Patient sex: M
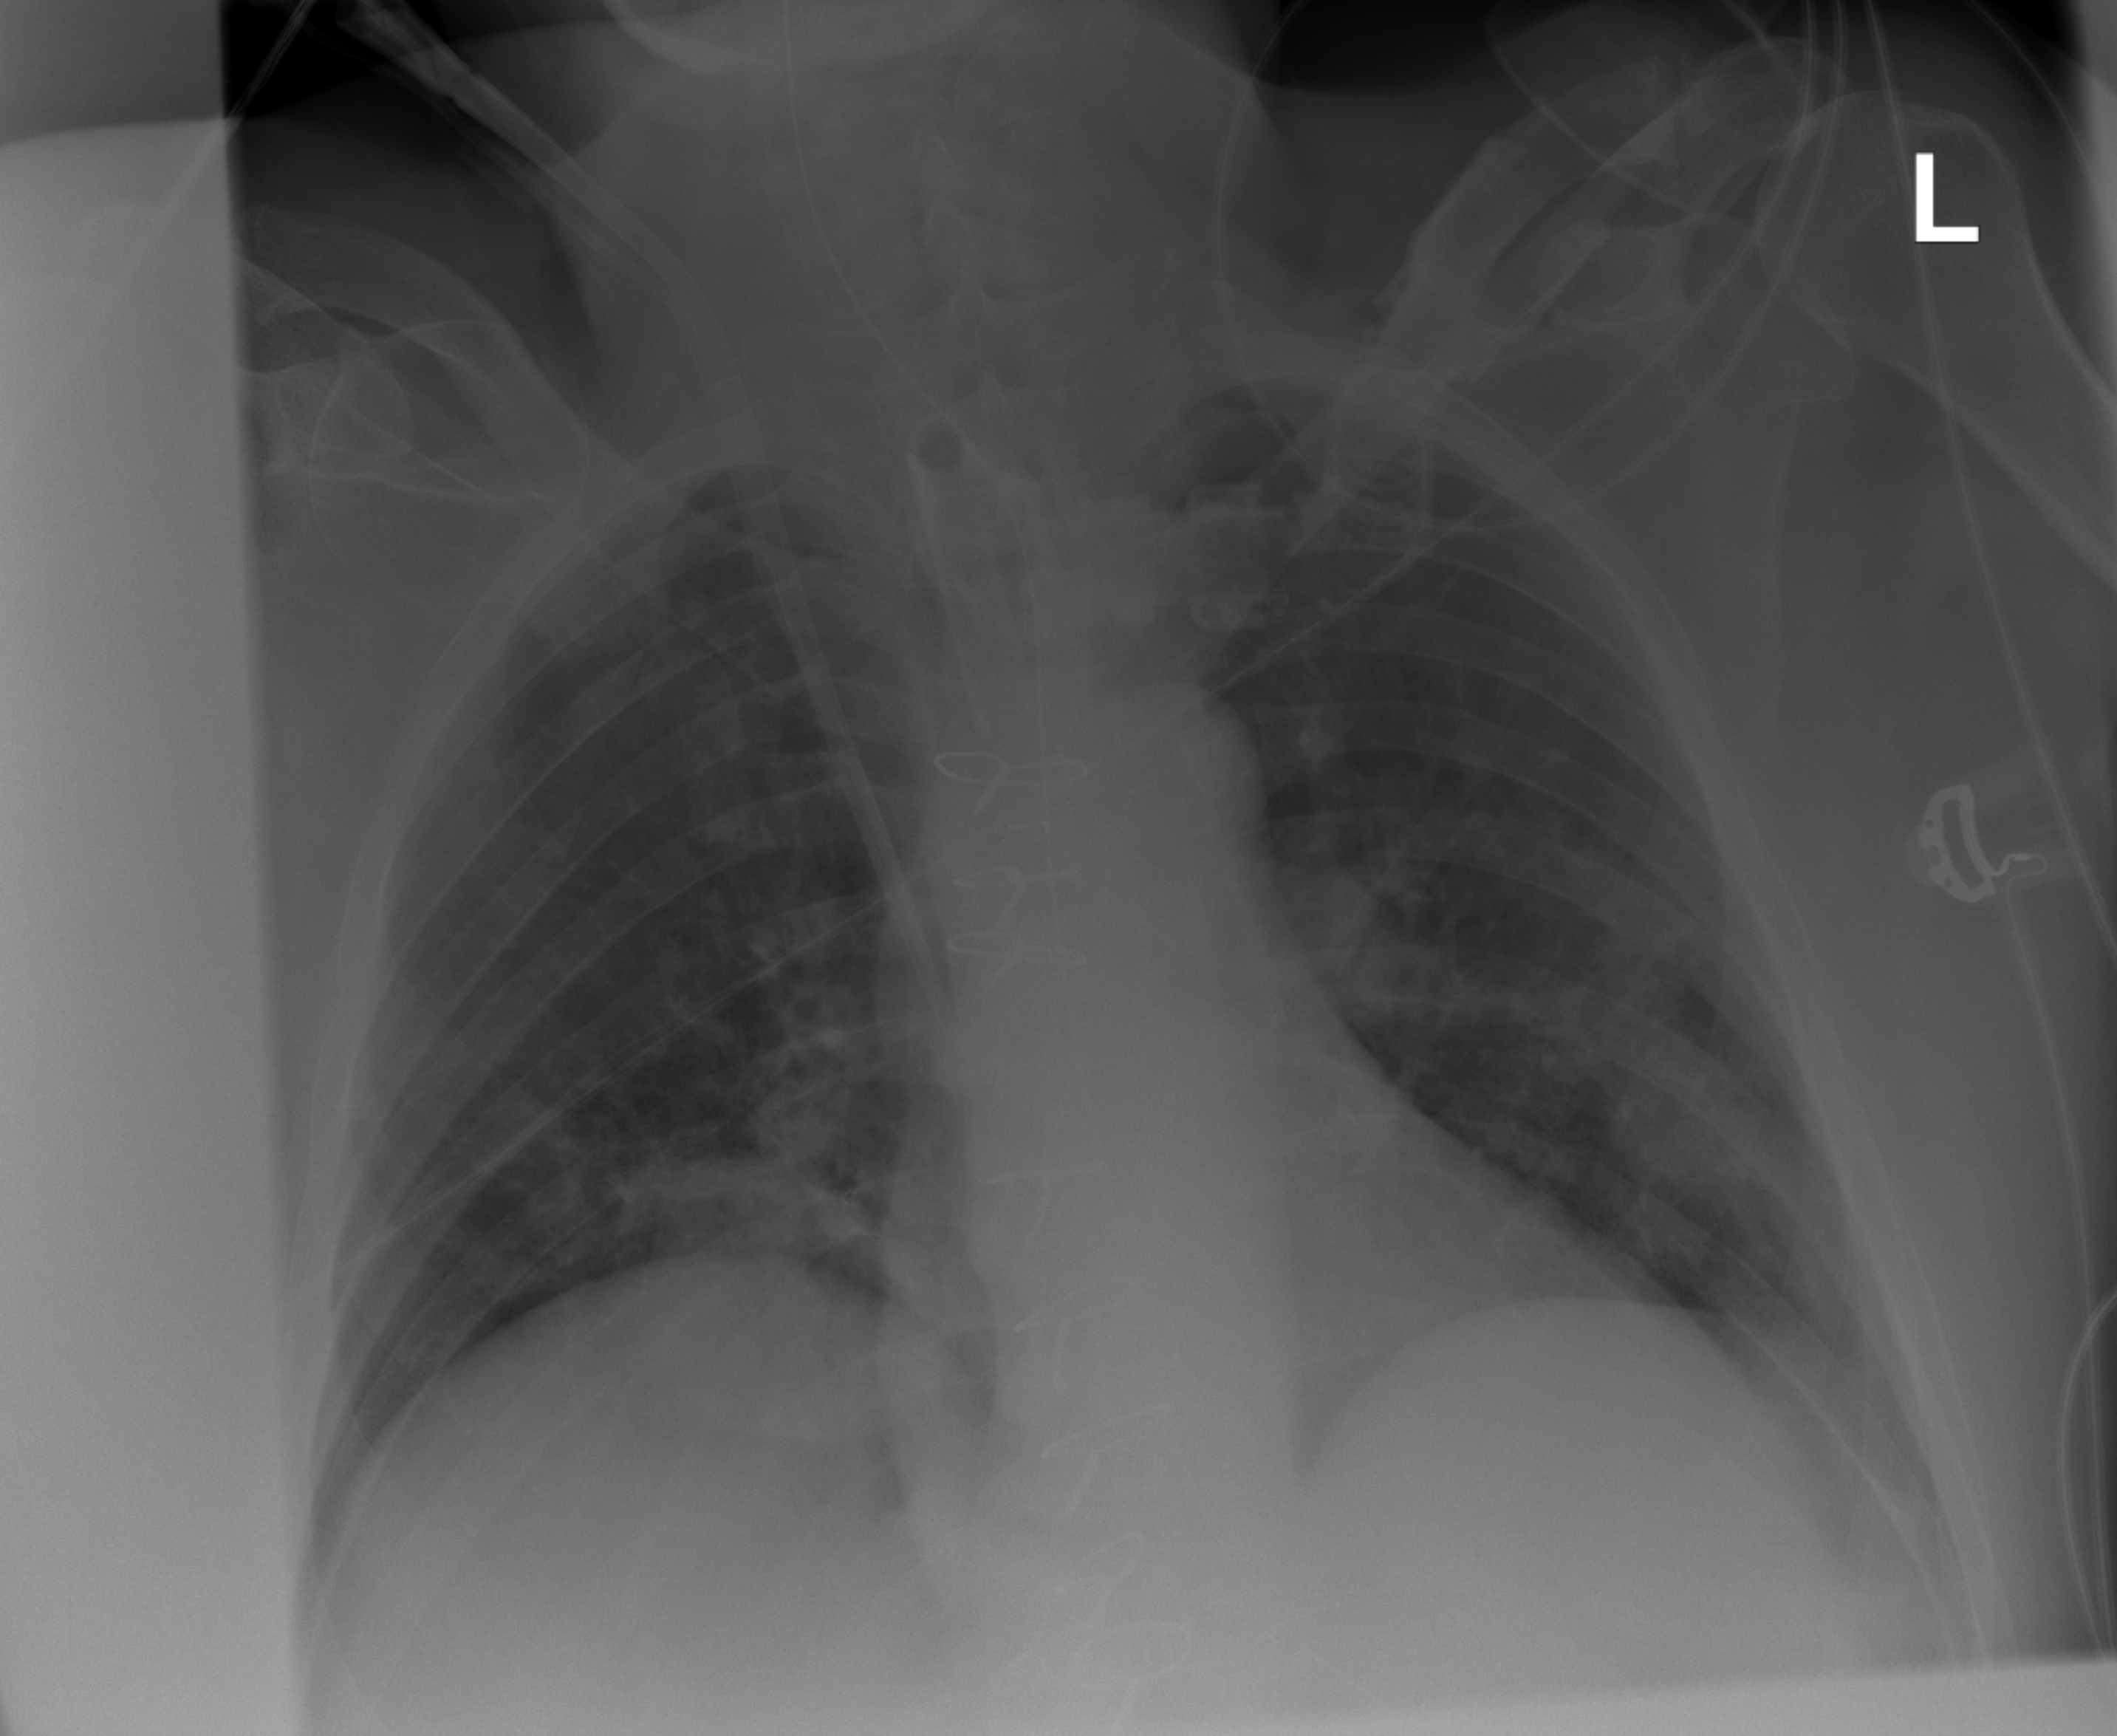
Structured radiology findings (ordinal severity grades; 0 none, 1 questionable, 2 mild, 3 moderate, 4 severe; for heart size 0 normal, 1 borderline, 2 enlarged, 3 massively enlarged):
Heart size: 2
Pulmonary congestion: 0
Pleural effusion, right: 0
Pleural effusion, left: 0
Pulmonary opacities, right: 2
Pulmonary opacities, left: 2
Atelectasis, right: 2
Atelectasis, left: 0